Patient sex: M
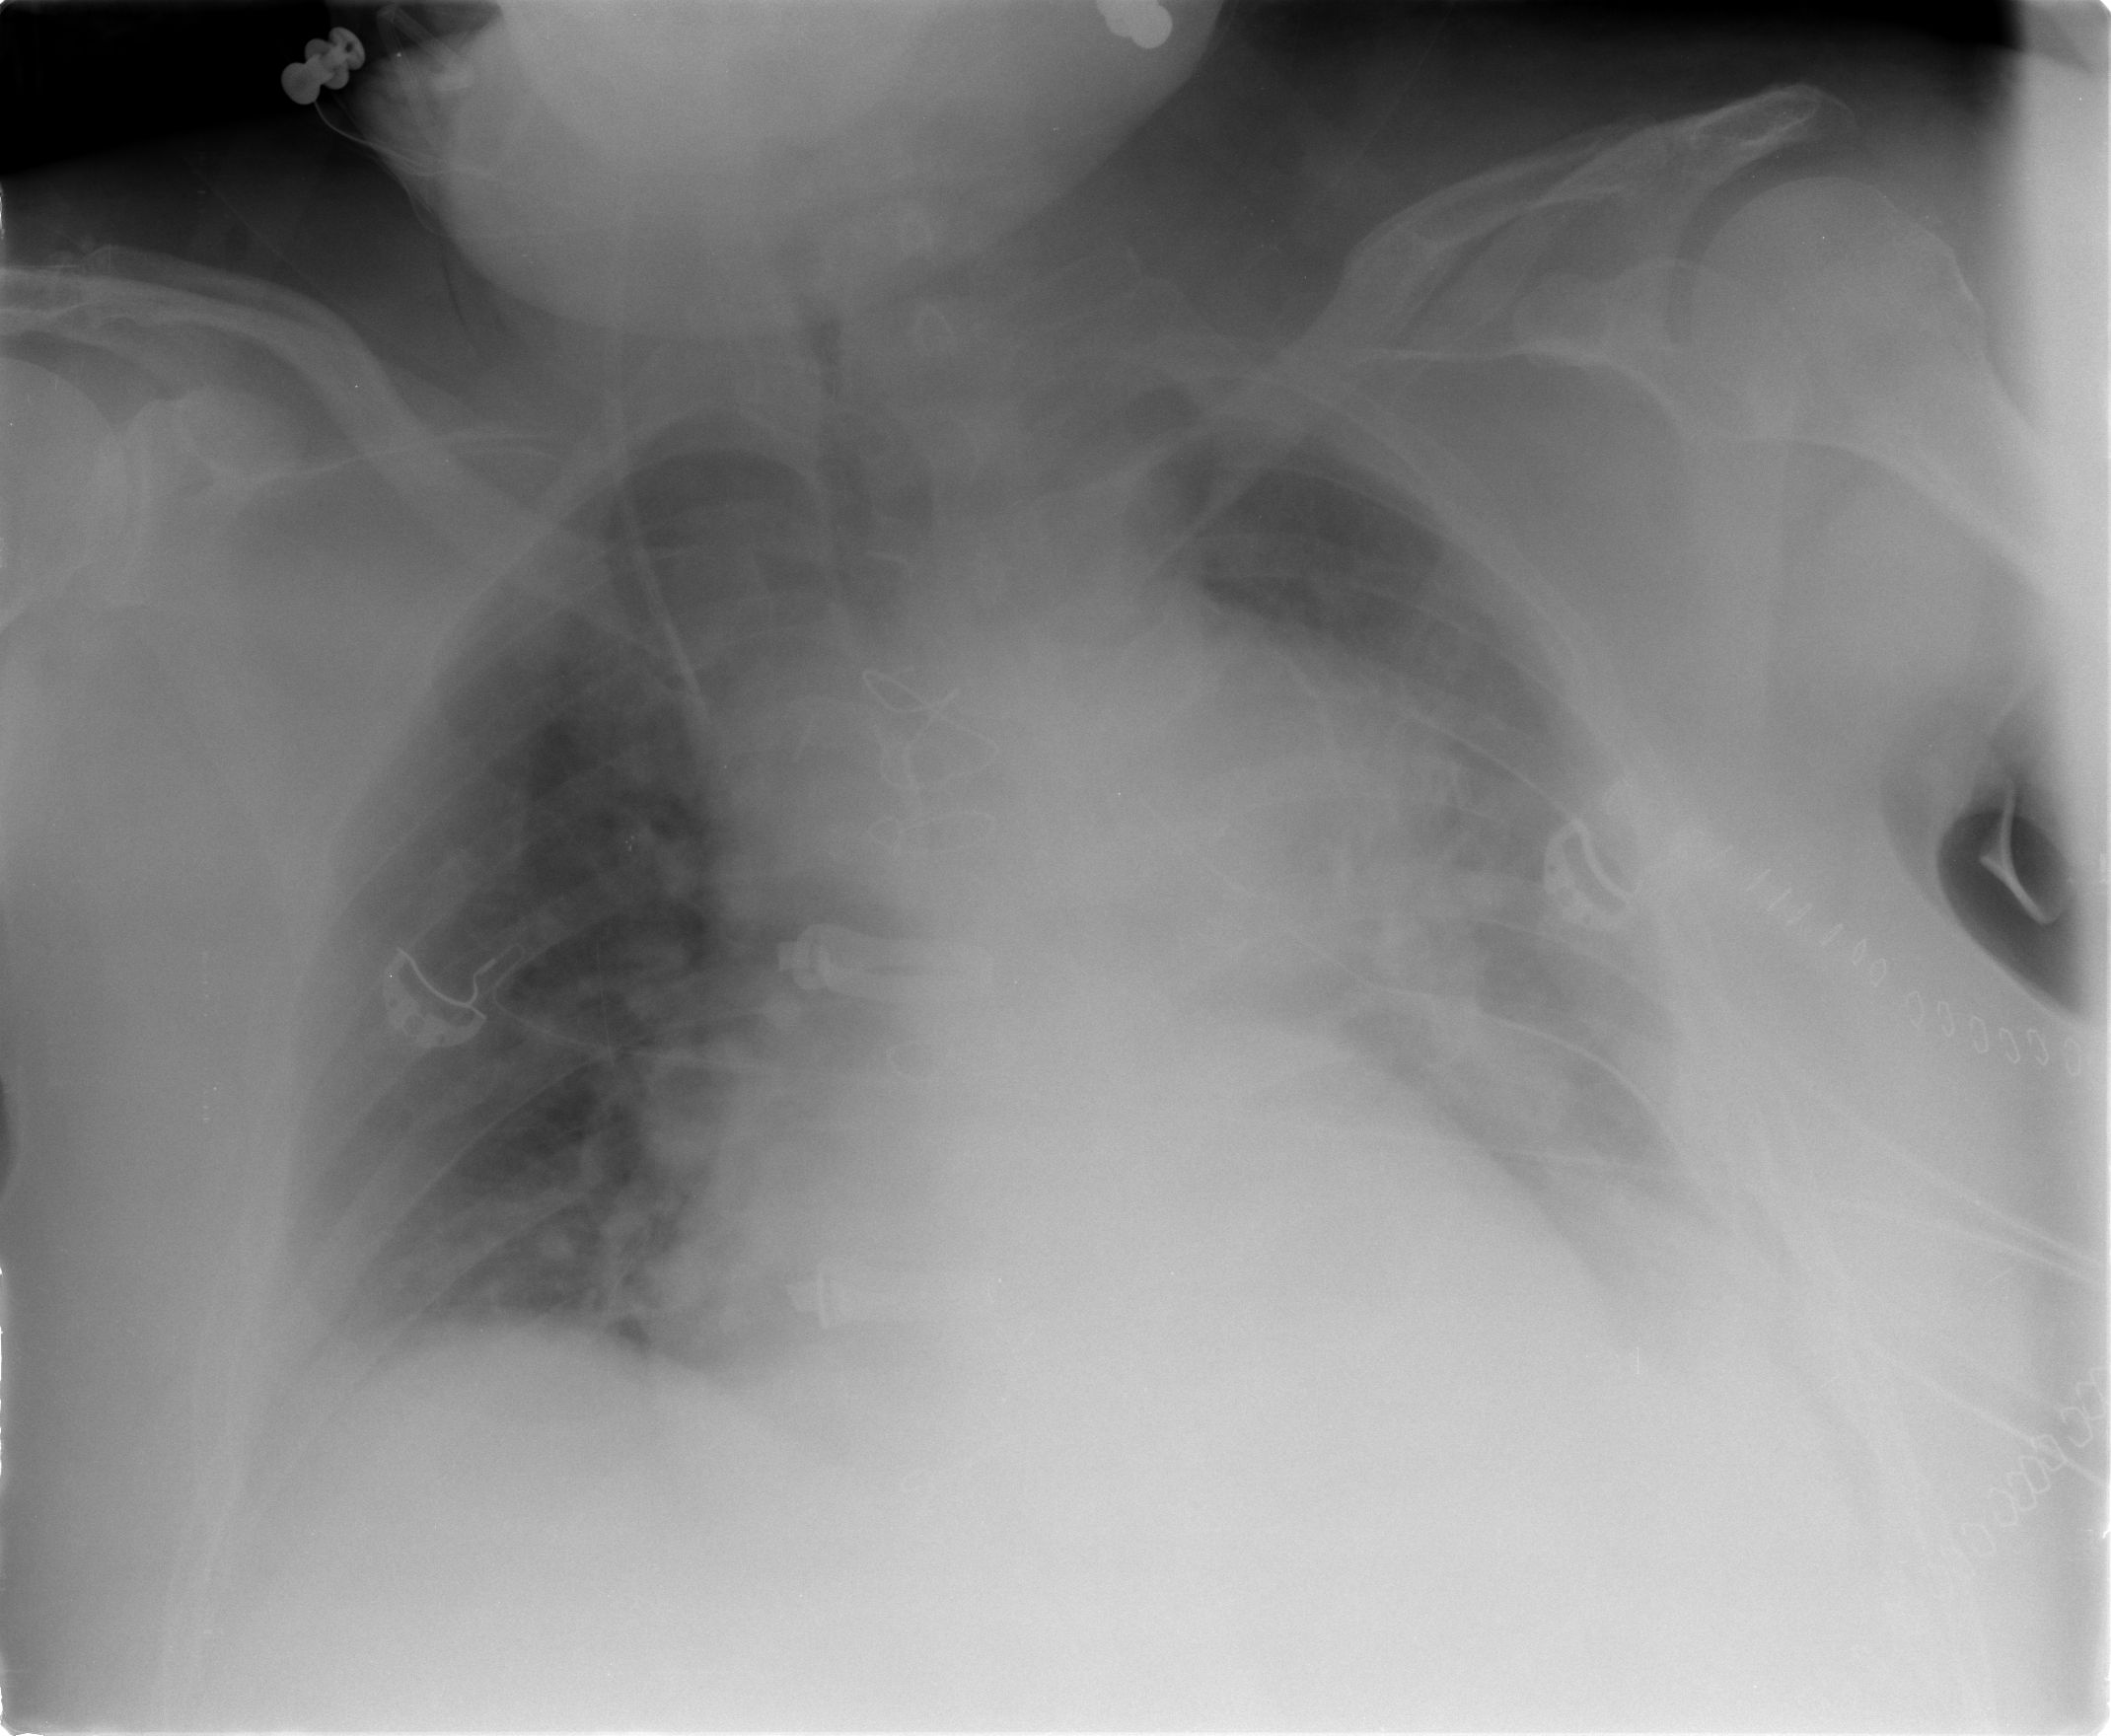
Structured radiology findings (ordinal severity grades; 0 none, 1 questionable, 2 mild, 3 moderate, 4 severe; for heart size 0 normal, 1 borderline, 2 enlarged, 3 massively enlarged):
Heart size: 1
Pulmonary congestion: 2
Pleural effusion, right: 0
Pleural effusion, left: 3
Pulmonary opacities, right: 1
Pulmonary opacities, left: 1
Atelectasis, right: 0
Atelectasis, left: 3